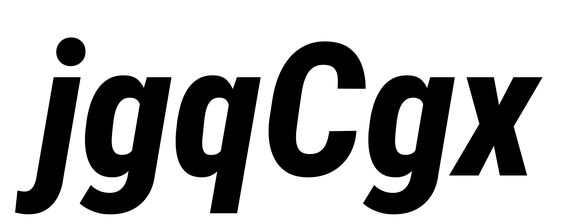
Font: Roboto-Italic_Condensed_ExtraBold_Italic